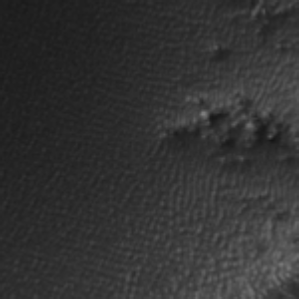
Label: frost